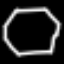
Label: octagon